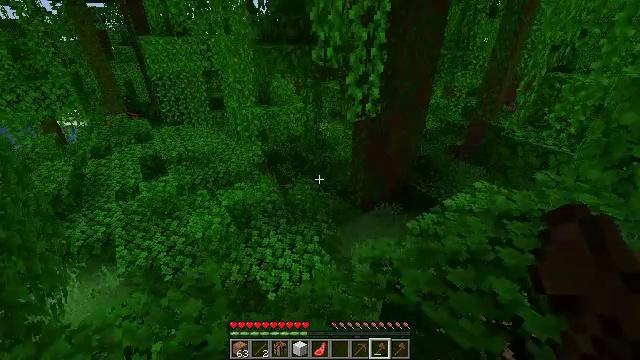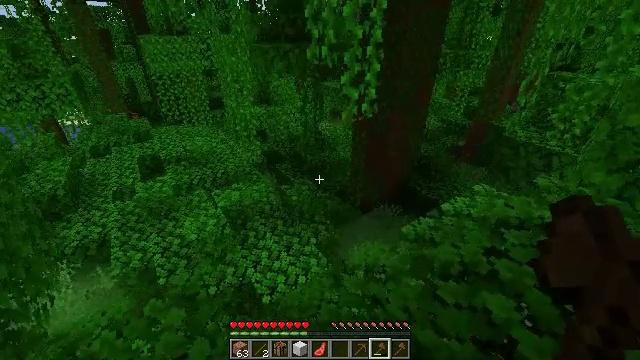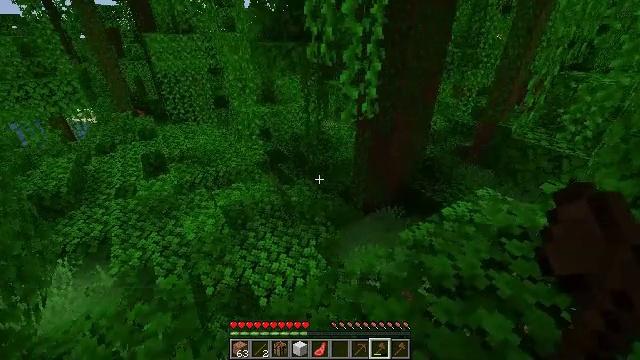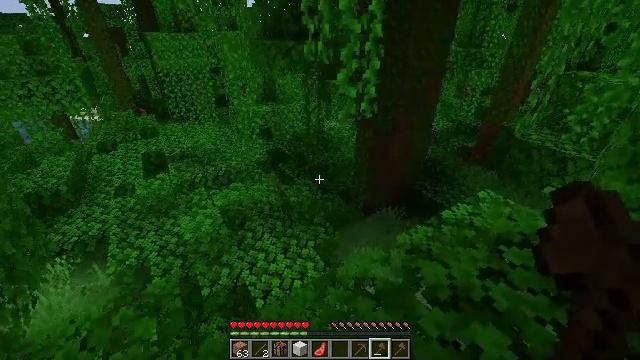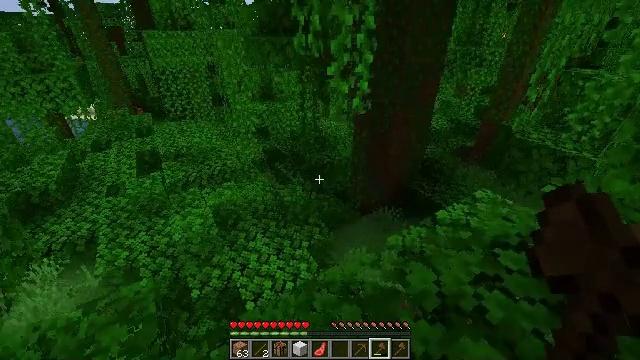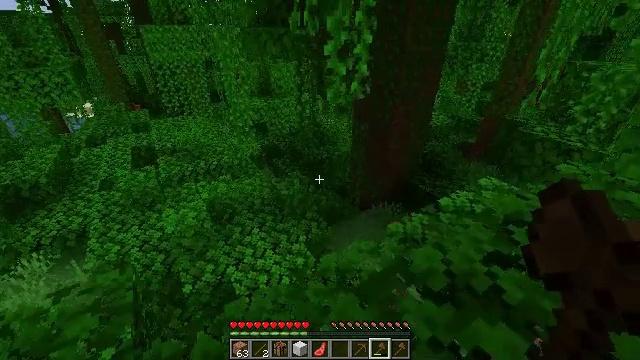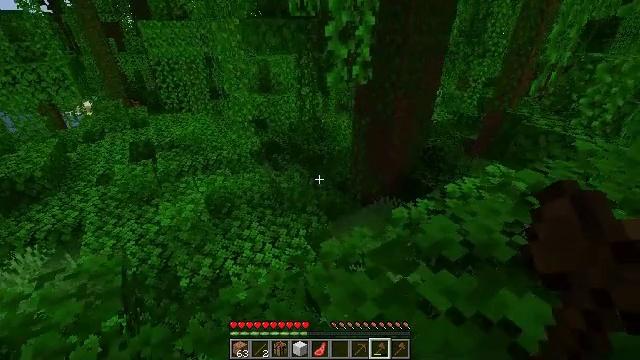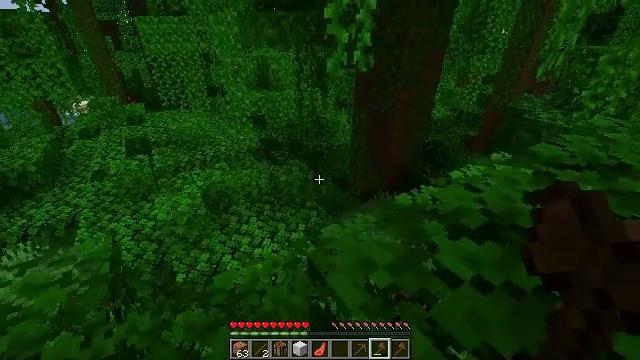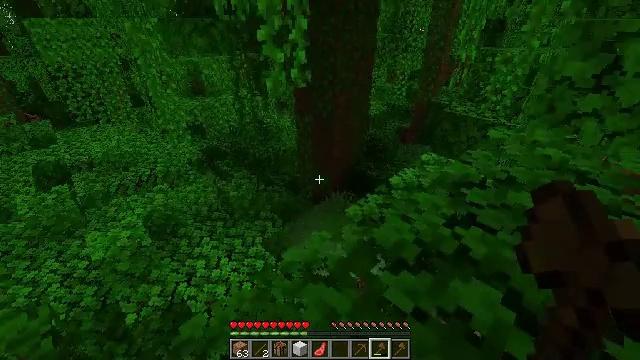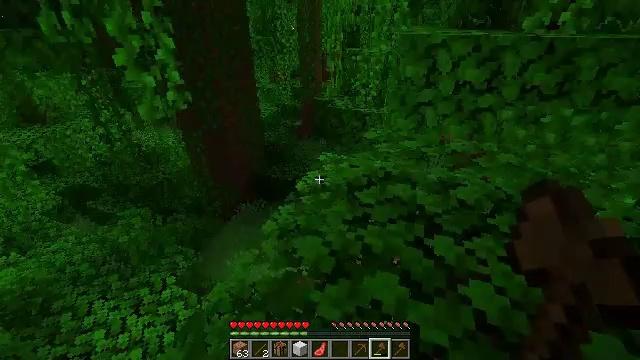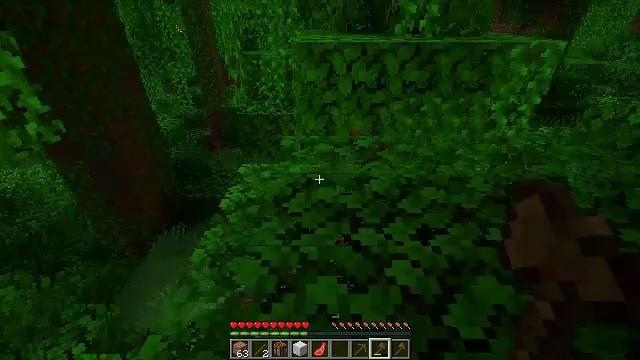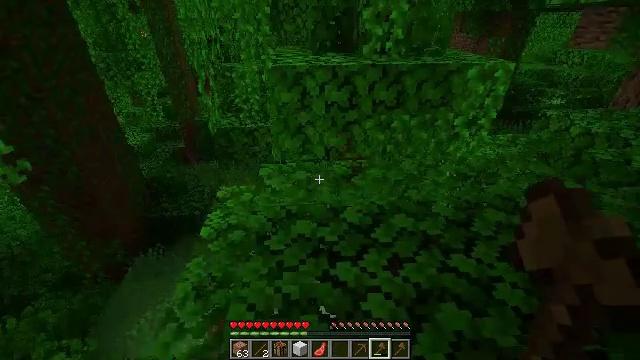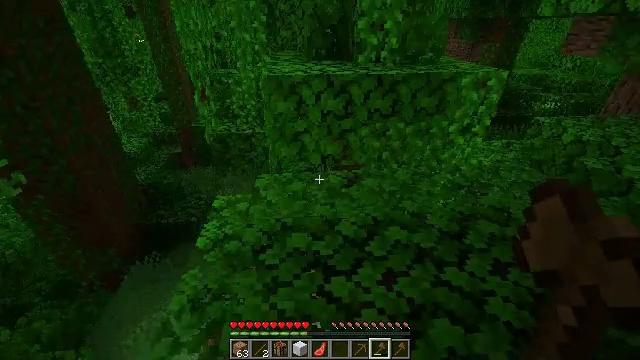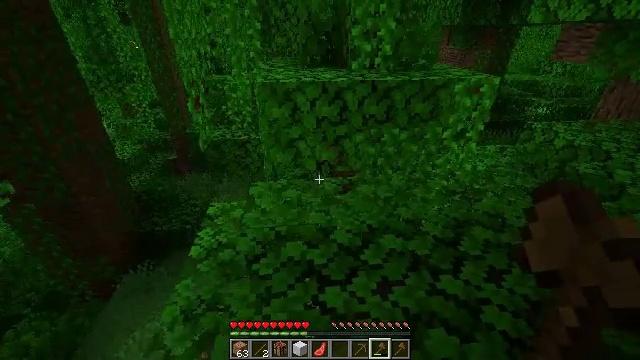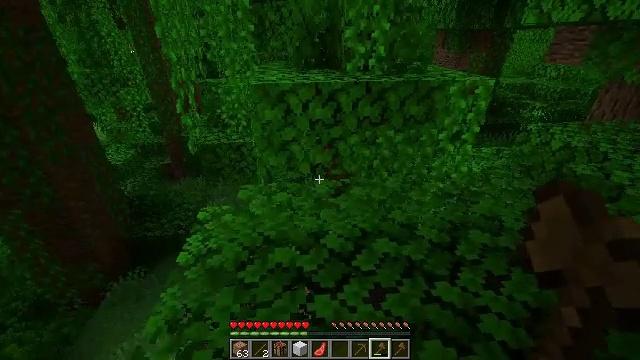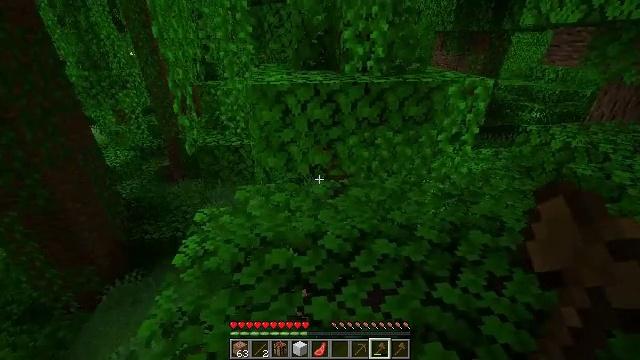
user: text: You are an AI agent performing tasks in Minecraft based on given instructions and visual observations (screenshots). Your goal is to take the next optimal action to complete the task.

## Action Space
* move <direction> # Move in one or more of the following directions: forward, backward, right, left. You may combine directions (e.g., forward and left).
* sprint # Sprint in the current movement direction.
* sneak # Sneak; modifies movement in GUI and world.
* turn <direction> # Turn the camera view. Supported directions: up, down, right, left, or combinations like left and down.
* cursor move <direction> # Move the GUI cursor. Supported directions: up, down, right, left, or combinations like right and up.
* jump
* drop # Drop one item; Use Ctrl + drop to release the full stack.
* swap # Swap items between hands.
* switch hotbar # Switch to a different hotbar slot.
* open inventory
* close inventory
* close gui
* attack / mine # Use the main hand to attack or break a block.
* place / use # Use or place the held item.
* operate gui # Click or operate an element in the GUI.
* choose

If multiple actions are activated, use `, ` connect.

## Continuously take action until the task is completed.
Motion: motion action
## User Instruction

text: Harvest vines off the surface.
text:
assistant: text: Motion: move forward and move right
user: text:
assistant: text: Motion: move forward and move right, turn left
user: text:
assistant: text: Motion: move forward and move right
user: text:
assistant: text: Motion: move forward and move right
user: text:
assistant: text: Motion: move forward and move right
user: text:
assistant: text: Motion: move forward and move right
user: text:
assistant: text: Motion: move forward and move right
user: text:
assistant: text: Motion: move forward and move right, turn right, jump
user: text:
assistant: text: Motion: move forward and move right, turn right, jump
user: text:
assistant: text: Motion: move forward and move right, turn right, jump
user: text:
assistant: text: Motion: move forward and move right, turn right, jump
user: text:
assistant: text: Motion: move forward and move right, jump
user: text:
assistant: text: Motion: move forward and move right, turn up
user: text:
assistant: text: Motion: move forward and move right
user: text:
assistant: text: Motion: move forward
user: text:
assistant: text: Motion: move forward
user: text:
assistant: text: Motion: move forward
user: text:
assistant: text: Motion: move forward
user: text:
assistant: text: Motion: move forward
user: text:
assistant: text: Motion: move forward
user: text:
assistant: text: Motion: move forward, turn right
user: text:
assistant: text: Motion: move forward, turn right
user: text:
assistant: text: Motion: move forward, turn right
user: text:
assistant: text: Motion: move forward, turn right
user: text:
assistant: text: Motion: move forward, turn right and up
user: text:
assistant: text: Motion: move forward, turn right
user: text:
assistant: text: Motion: move forward, turn right
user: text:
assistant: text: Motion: move forward, turn right
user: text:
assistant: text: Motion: move forward
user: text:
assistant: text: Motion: move forward, turn right